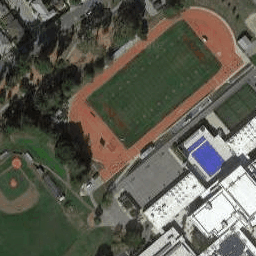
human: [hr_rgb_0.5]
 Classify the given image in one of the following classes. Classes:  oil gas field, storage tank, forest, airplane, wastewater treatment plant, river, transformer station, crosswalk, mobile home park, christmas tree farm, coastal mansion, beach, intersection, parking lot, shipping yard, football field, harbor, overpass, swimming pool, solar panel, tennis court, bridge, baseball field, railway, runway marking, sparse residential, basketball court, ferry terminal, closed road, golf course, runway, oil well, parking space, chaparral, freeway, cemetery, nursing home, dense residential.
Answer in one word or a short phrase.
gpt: football field